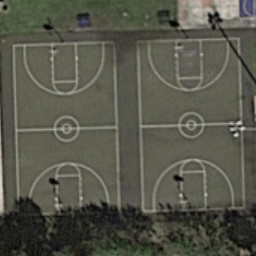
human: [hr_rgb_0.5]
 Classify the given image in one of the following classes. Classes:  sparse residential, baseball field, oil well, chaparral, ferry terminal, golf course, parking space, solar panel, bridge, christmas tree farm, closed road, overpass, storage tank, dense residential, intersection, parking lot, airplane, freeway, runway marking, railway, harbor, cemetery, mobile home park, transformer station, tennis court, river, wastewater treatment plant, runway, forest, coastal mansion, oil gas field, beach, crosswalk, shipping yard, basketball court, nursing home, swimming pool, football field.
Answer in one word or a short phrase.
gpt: basketball court